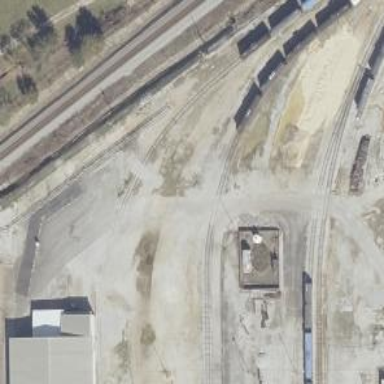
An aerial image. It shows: Railway level crossing.